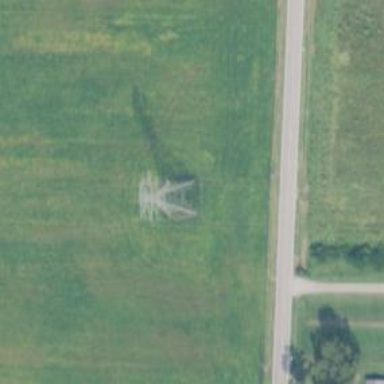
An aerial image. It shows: Lattice structure tower used for power distribution.